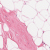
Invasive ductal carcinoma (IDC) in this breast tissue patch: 0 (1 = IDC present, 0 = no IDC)